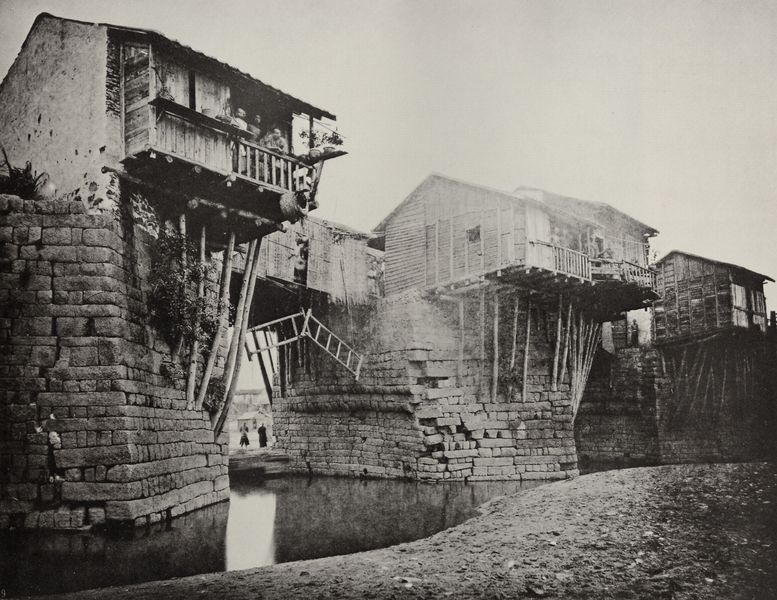
Titel: Brücke über den Hanfluss bei Ch'ao-chou, Fukien
Künstler: John Thomson
Schlagwörter: himmel, kampf, mann, meer, schatten, wasser, weiß, fluss, menschen, sand, see, sitzen, teich, ufer, blumen, fenster, grau, holz, licht, pfeiler, schwarz, stützen, dach, gebäude, haus, leute, alt, architektur, arm, blicke, kragen, mensch, stein, steine, bild, schauen, bach, erde, häuser, pfähle, spiegelung, brücke, brüstung, büsche, gewässer, hütte, kanal, sträucher, boden, pflanze, pflanzen, kinder, balkon, küste, strand, fassade, italien, wohnhäuser, lehm, modern, risse, dorf, dächer, mauer, ziegel, nebel, backstein, hütten, holzstämme, leiter, steg, stämme, treppe, treppen, balken, durchgang, geländer, bucht, balkone, pfosten, foto, fotografie, photographie, blumentöpfe, wände, verfall, fugen, reste, ruine, veranda, gerüst, stangen, antike, burg, höhe, schwarz weiss, ruinen, neu, photo, china, gemäuer, kaputt, ziegelsteine, brüchig, mauern, abstützen, konstruktion, siedlung, zerstört, graben, schwaru, konsolen, basis, reflex, fotographie, streben, graus, wohnen, aufnahme, verwüstung, blockhaus, verfallen, pfahlbauten, brücken, lagune, fesnter, aufbau, brückenpfeiler, satteldach, verstrebung, durchfahrt, ziegelstein, fundamente, mauersteine, hochhäuser, einwohner, stutzen, abgestützt, einsturz, leitern, blockhütte, holzkonstruktion, phahl, abstützung, überhängen, auifnahme, kragkonstruktion, scholf, veranden, roto, grücke, kauptt, stelzenhäuser, ausgucken